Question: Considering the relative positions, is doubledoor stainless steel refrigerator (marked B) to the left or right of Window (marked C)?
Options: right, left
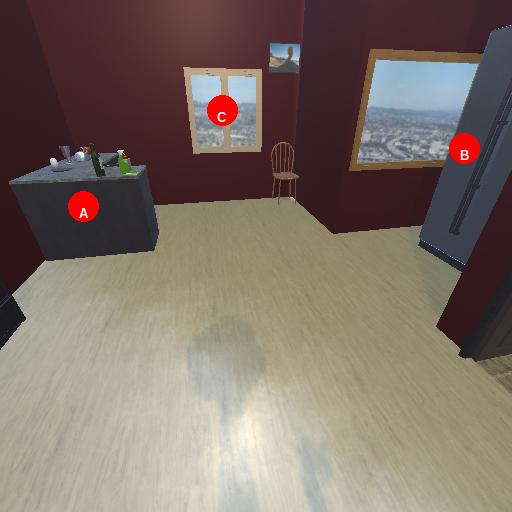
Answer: right